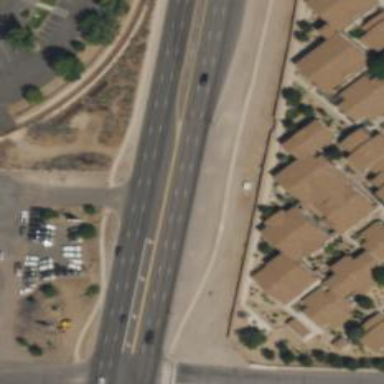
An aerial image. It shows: Primary highway with asphalt surface and separate sidewalk.